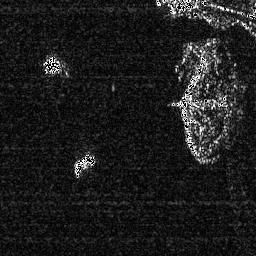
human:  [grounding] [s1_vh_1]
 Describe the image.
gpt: In the satellite image, there is  <ref>1 small ship </ref> <box>[[16, 20, 23, 29, 0]]</box> located at top left,  <ref>1 medium ship </ref> <box>[[26, 58, 37, 69, 0]]</box> located at center.